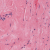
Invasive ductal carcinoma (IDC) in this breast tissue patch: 1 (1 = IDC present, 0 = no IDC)